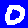
Digit: 0